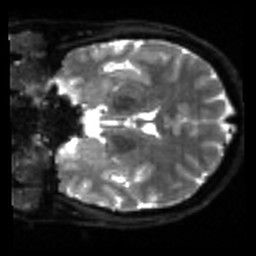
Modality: sbref
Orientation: coronal
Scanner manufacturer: siemens
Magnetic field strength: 3 T
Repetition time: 4 s
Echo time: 0.0594 s